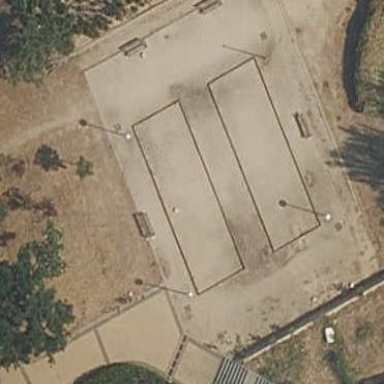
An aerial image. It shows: Boules pitch in the leisure land area.